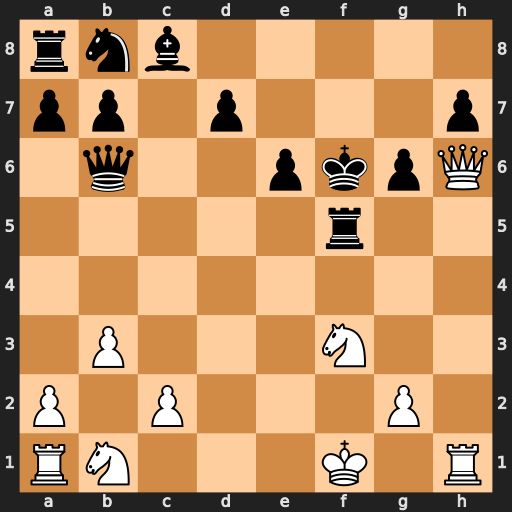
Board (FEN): rnb5/pp1p3p/1q2pkpQ/5r2/8/1P3N2/P1P3P1/RN3K1R
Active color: w
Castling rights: -
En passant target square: -
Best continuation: Qf8#